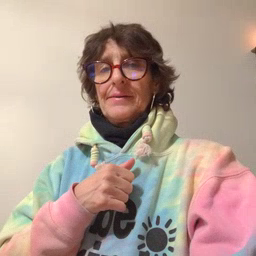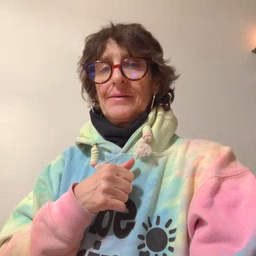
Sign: hide